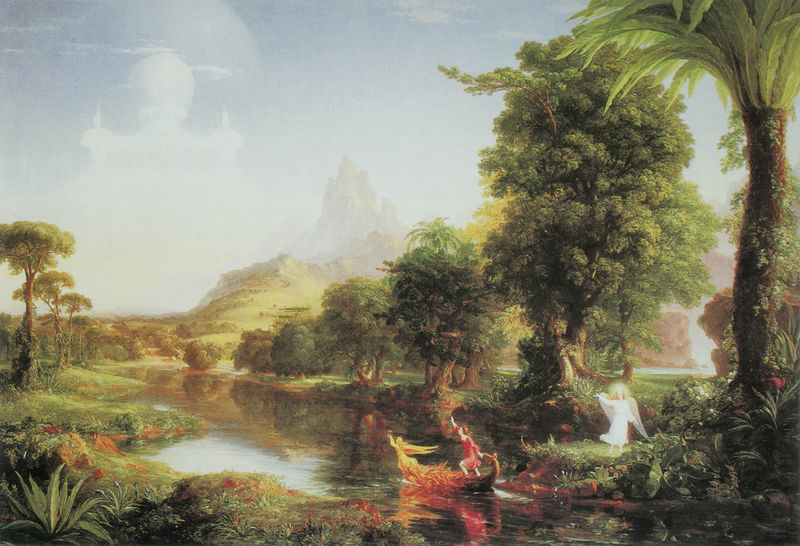
Titel: Die Lebensreise; Die Jugend
Künstler: Thomas Cole
Standort: Washington
Institution: National Gallery
Schlagwörter: baum, berg, blau, blätter, felsen, feuer, flügel, gemälde, hand, himmel, mann, wasser, weiß, wolken, bäume, fluss, frauen, gelb, grün, landschaft, mädchen, see, stadt, teich, ufer, blumen, braun, bunt, frau, hell, kleid, licht, orange, stroh, blüten, gras, rasen, rot, schloss, weg, wiese, wolke, symbolismus, arm, steine, spiegel, öl, bach, ferne, flusslauf, horizont, hügel, natur, schilf, spiegelung, gewässer, sonne, wiesen, gold, kind, klassizismus, pflanze, pflanzen, boot, kahn, engel, schiff, schiffe, sommer, umrisse, süden, berge, fels, gebirge, gipfel, wüste, aue, vegetation, romantik, ölgemälde, staffage, ruderer, farn, palme, baumkronen, exotik, exotisch, fata morgana, oase, paradies, mond, orient, strahlen, flussbett, traum, agaven, laubbaum, flora, kathedrale, gewächse, fahren, schein, runge, heiligenschein, efeu, reise, vision, erhoben, segen, urwald, agave, kakteen, eden, erscheinung, heiliger, palmen, auen, pinien, tempel, königin, arkadien, phantasie, gruß, blätterwerk, garten eden, drachen, fahrt, gallionsfigur, hallo?, suche, bootsfahrt, gondel, luss, paddelboot, dschungel, ideallandschaft, aura, fata, morgana, oleander, ovid, tobias, südamerika, tropen, flussüberquerung, metamorphosen, paradise, beatrice, petrarca, baradies, dondoliere, erschienung, feuervogel, himmelsbote, illussion, laura, lufterscheinung, luftschloss, quwerformat, ügel, rg, iff, ision, wasser fluss, ´garten, galleonsfigru, himmelsschloss, königi, galeionsfigur